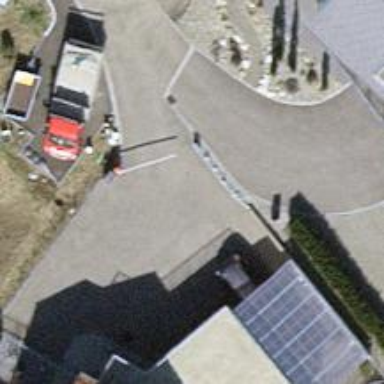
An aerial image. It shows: Driveway.